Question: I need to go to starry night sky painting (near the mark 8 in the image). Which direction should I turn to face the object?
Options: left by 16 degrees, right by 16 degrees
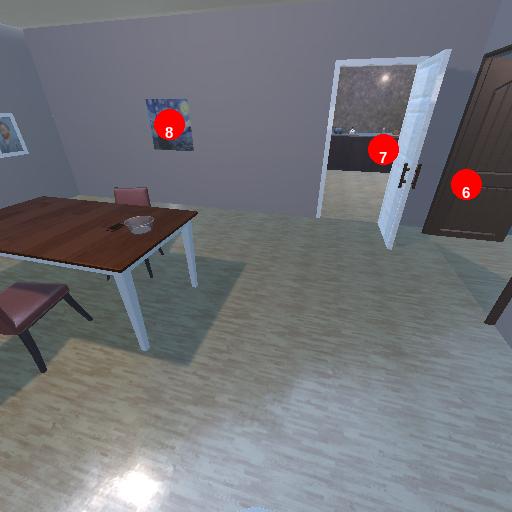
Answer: left by 16 degrees